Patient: sex M, age 32
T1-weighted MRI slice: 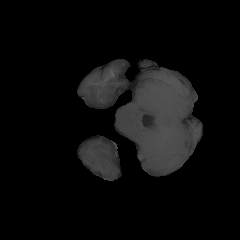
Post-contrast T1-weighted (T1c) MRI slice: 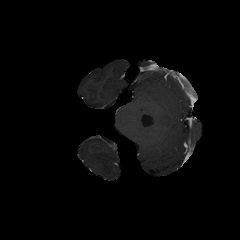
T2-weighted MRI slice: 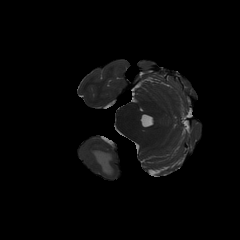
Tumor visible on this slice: yes
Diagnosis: Astrocytoma, IDH-mutant
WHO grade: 2